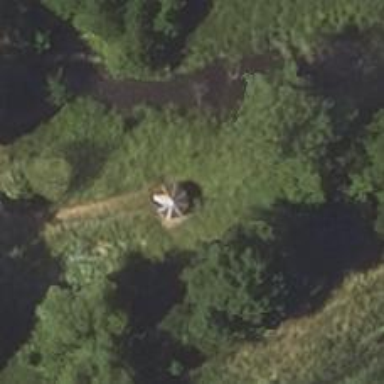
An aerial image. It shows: Weather shelter amenity designed to provide protection from the elements.